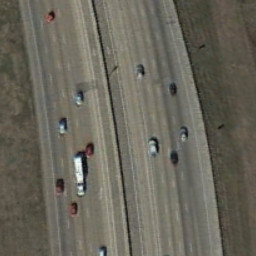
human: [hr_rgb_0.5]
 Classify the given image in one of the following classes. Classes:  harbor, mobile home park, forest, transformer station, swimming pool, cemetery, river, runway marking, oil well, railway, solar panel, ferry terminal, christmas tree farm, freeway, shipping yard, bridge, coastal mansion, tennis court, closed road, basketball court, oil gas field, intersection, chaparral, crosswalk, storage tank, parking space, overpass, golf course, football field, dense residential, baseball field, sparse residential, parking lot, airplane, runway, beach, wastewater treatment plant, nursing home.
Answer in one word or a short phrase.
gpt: freeway